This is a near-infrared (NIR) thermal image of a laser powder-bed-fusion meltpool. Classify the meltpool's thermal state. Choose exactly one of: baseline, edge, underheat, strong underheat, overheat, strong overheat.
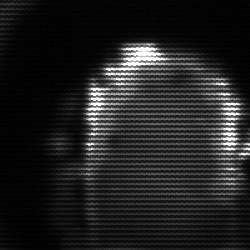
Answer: baseline